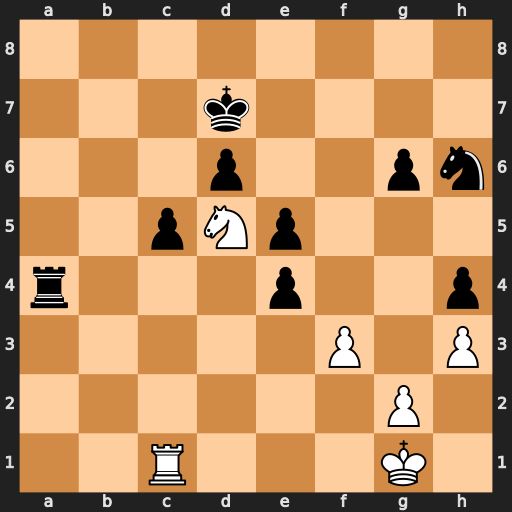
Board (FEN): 8/3k4/3p2pn/2pNp3/r3p2p/5P1P/6P1/2R3K1
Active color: w
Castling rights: -
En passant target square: -
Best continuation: Nb6+ Kc6 Nxa4